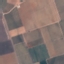
Land use / land cover: PermanentCrop